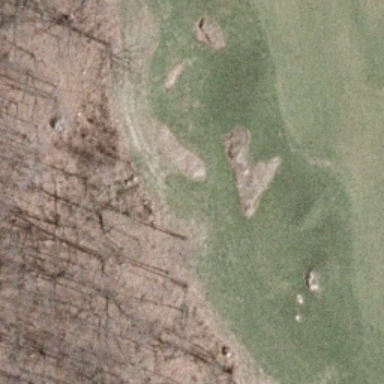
This is a part of a golf course with turfs and some bunkers and trees .